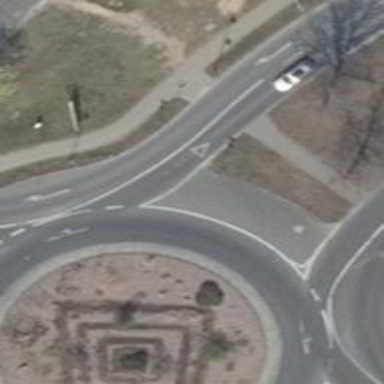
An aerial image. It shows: Tertiary road with asphalt surface leading to roundabout.